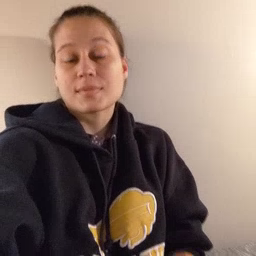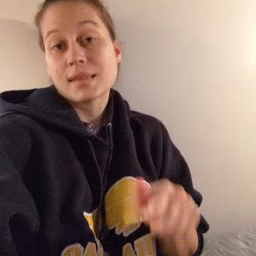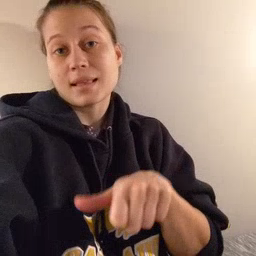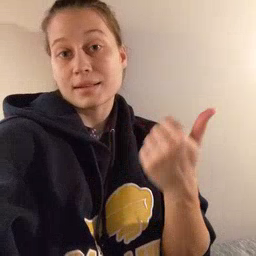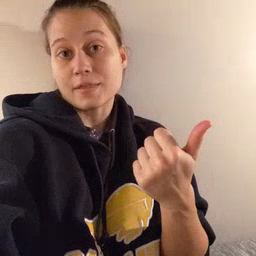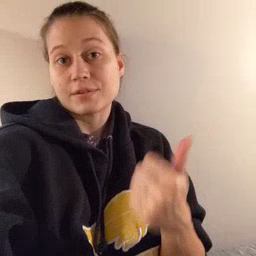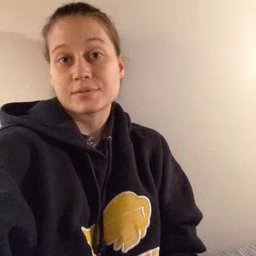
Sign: another